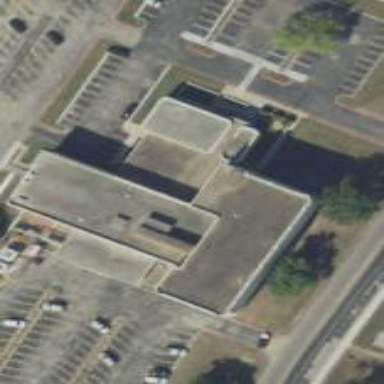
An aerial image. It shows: Public government office building.